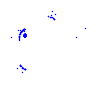
Particle: kaon